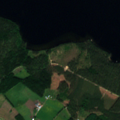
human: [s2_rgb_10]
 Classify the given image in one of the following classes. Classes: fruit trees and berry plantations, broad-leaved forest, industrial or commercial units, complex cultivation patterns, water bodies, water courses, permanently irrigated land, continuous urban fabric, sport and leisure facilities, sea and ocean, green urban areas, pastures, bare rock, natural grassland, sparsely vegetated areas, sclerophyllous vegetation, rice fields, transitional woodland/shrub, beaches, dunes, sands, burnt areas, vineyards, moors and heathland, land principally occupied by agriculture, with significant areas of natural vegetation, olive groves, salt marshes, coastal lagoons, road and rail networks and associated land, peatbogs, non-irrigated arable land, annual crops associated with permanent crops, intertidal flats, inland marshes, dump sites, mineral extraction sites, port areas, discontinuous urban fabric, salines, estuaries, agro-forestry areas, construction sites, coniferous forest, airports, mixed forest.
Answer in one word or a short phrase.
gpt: land principally occupied by agriculture, with significant areas of natural vegetation, coniferous forest, mixed forest, water bodies